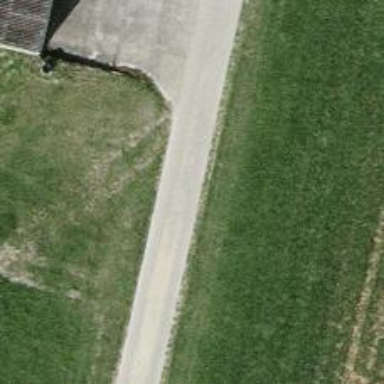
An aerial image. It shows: Concrete track with grade1 tracktype.